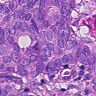
Metastatic tissue present: yes